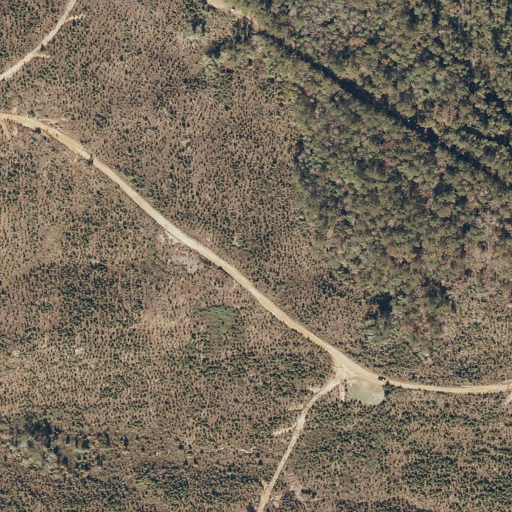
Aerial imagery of mountains in Mississippi named Sand Creek Hills containing shrub, evergreen forest, woody wetlands, open development, herbaceous wetlands, medium intensity development, and low intensity development